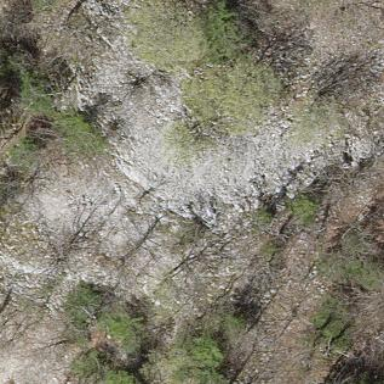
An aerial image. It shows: Landscape of bare rock.